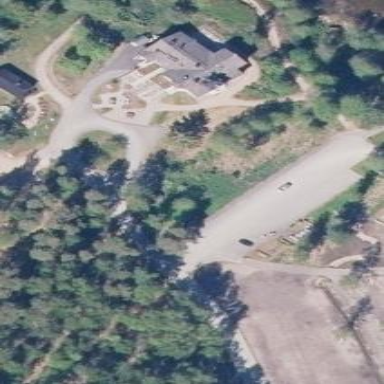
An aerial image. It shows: Parking area with unpaved surface.